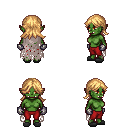
a pixel art fantasy rpg character, female body template, orc, green skin, gray tattered cape, red pants, light blonde loose hair, metal gloves, gray slippers, four views (front, back, left, right), 2x2 character sprite sheet, small pixel art, hard edges, no anti-aliasing